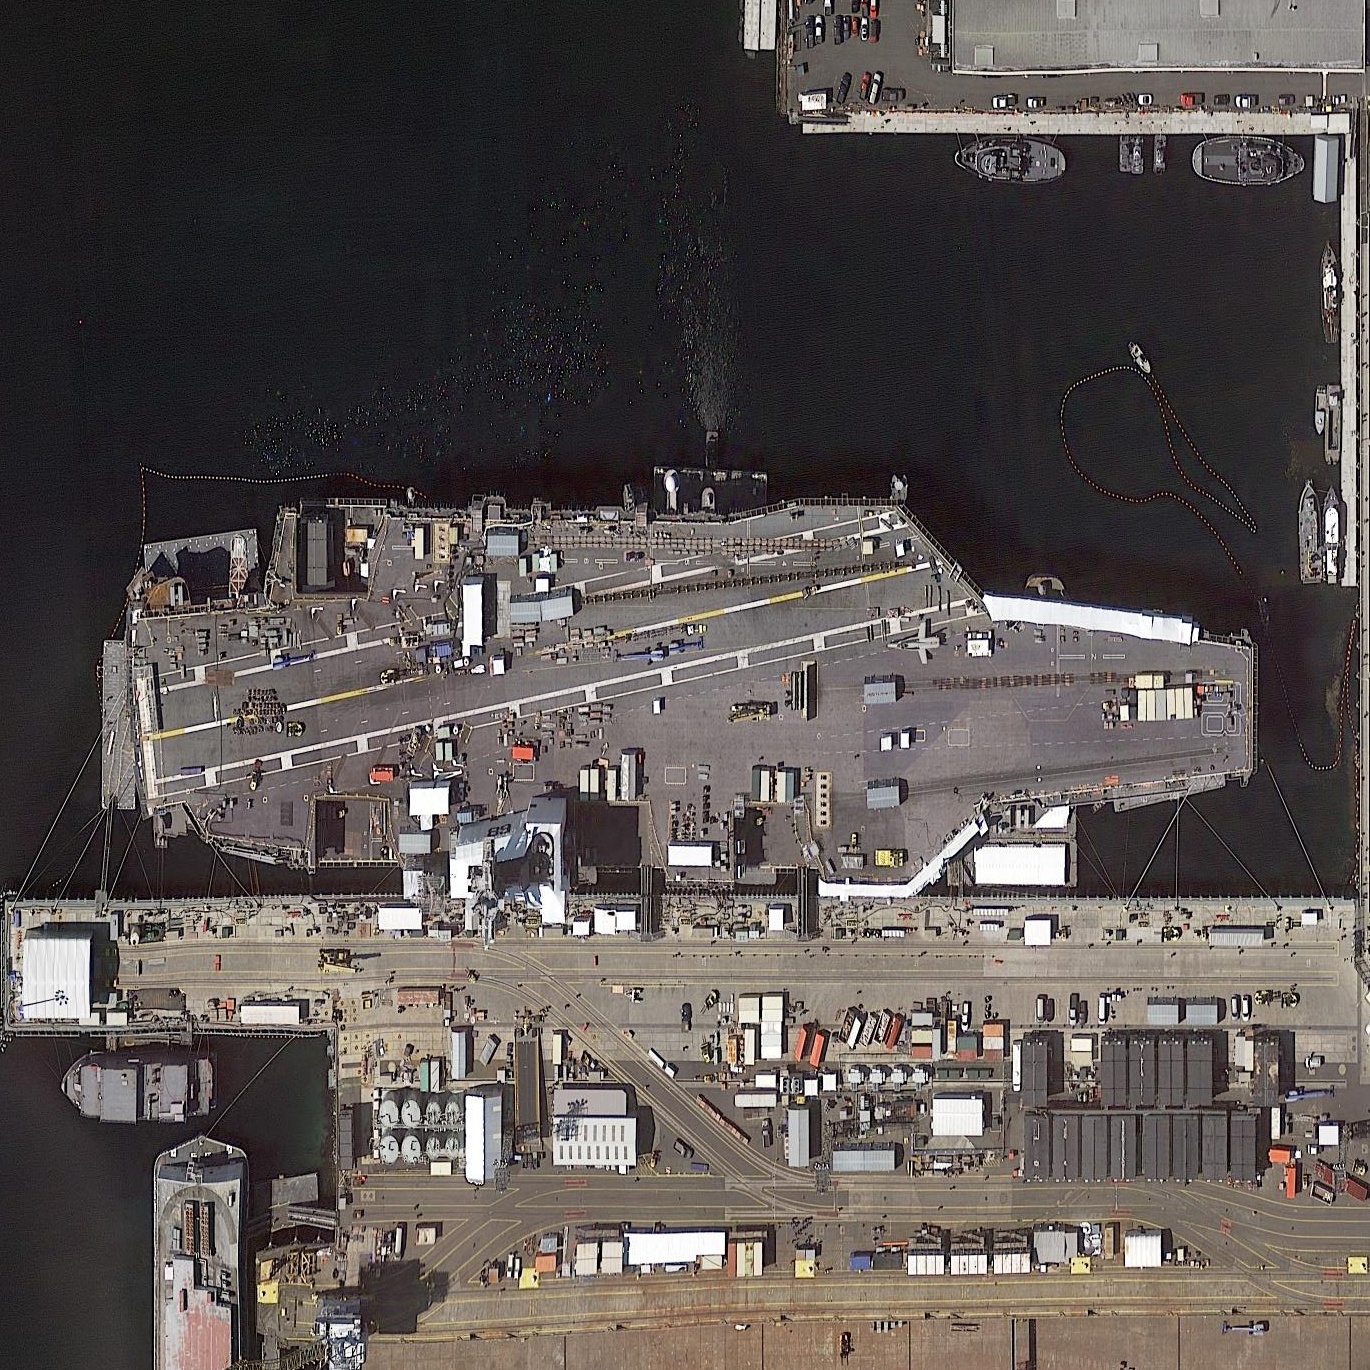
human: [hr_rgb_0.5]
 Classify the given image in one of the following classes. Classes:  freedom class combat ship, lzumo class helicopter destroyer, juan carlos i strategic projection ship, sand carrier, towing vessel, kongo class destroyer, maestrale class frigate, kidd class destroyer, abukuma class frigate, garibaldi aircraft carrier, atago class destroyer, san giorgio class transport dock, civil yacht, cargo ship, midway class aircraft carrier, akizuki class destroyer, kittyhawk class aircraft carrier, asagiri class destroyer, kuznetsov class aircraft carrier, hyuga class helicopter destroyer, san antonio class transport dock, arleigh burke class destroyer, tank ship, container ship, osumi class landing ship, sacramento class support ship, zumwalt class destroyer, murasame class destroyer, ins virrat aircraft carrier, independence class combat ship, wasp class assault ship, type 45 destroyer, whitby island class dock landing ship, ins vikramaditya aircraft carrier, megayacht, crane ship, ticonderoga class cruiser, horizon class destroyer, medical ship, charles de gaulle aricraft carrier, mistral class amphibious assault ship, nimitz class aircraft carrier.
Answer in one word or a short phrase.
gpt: Nimitz class aircraft carrier